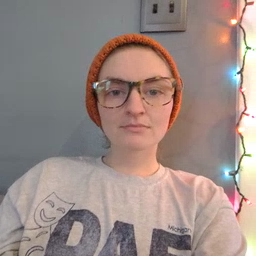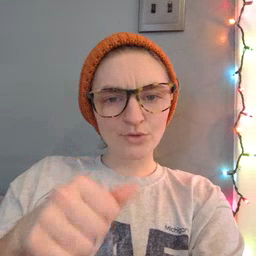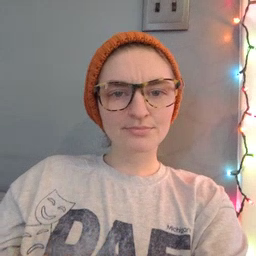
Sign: puzzle